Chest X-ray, PA view. Patient: 53 years old, sex M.
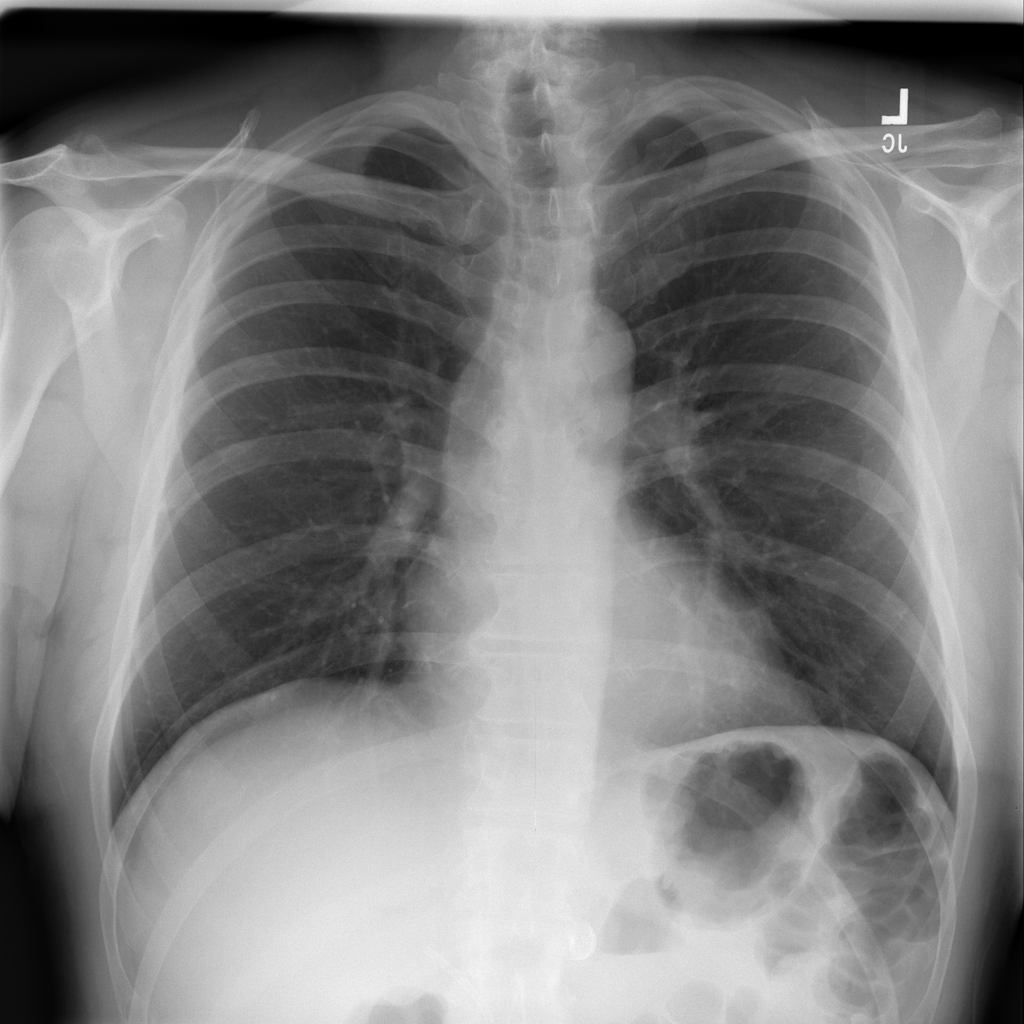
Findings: No Finding